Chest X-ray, PA view. Patient: 42 years old, sex M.
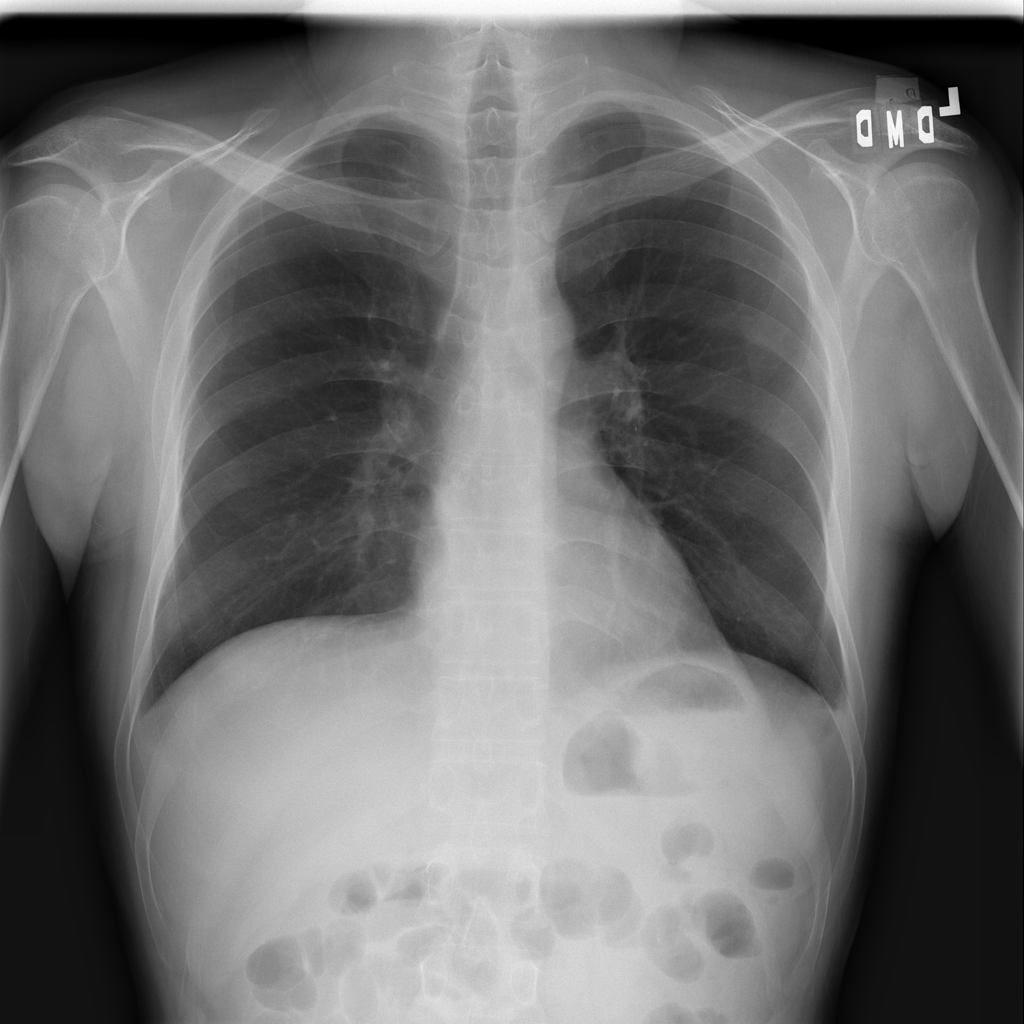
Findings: No Finding